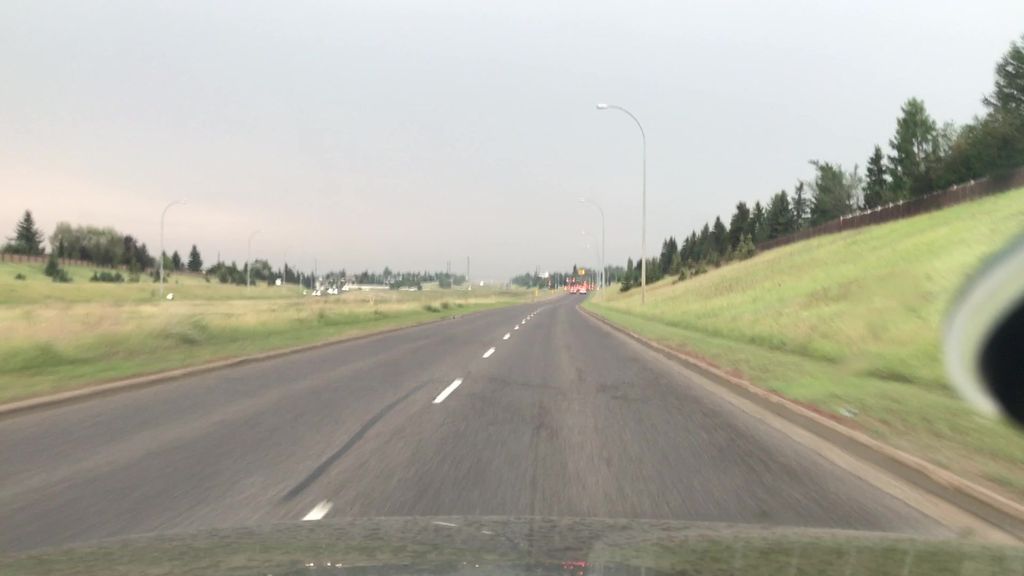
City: edmonton